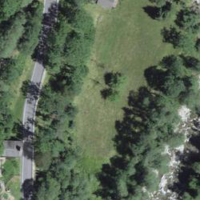
EUNIS habitat code: 24
Species observed at this site:
Agapanthia cardui